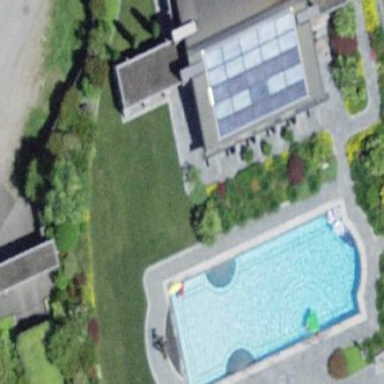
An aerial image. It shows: Swimming pool located in leisure land.